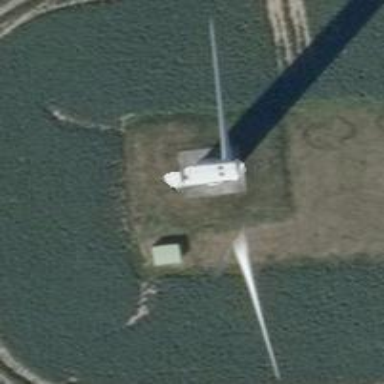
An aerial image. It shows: Wind generator powered by horizontal-axis wind turbine.